Field crop: tomato
Growth stage: 2
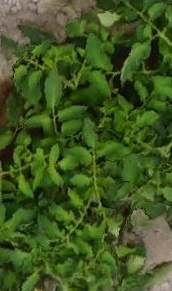
Species: tomato